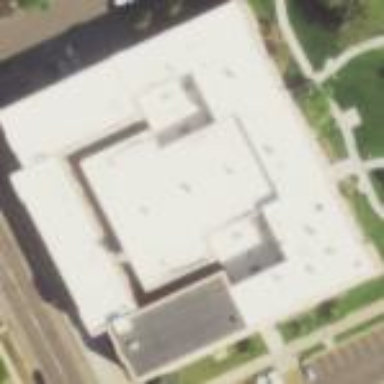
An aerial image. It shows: Building.